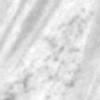
Label: change